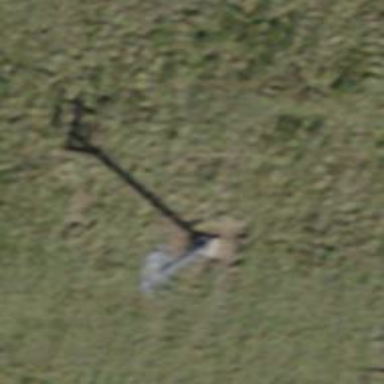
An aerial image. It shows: Pylon used for aerialway.